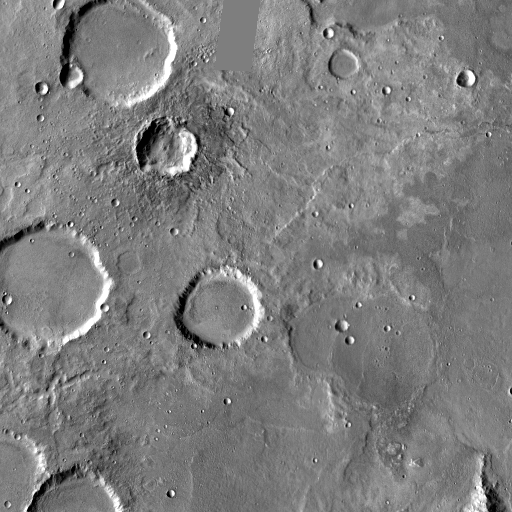
Crater classes present: Background, Other, Layered, Buried, Secondary